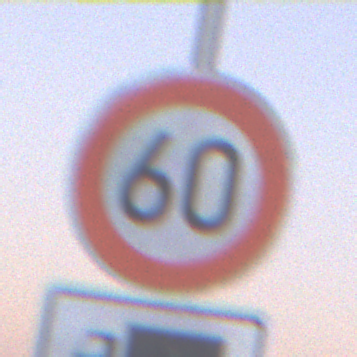
Verkehrszeichen: Geschwindigkeit60
Zusatzzeichen unten: HinweisDurchSinnbild7
Umgebung: Outdoor, Nature
Tageszeit: Dusk
Wetter: Clear
Licht: Natural
Jahreszeit: NotSpecified
Kontrast: LowContrast